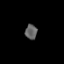
Tissue: prostate
Cell type: T cells
Senescence score: 0.3526
Nuclear area (px): 173
Mean DAPI intensity: 97.584